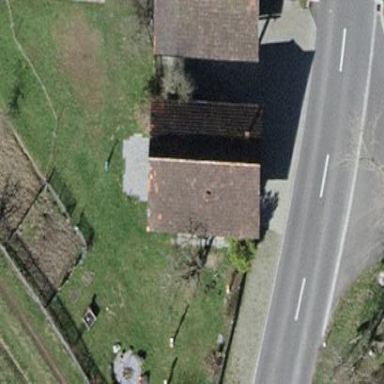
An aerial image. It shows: Detached building.